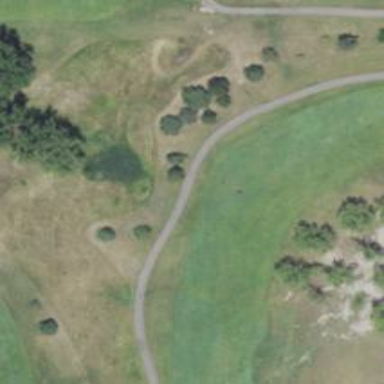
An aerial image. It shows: Golf hole.